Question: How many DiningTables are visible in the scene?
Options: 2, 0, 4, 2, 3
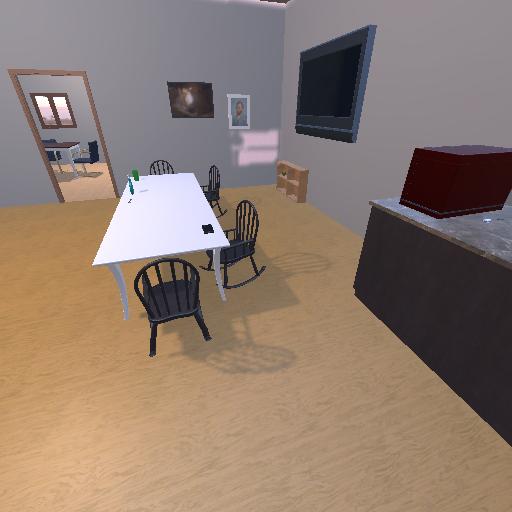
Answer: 2